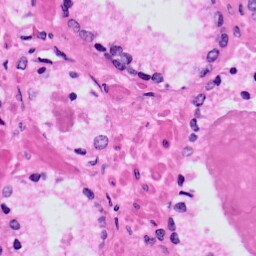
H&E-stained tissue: Prostate